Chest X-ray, PA view. Patient: 55 years old, sex M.
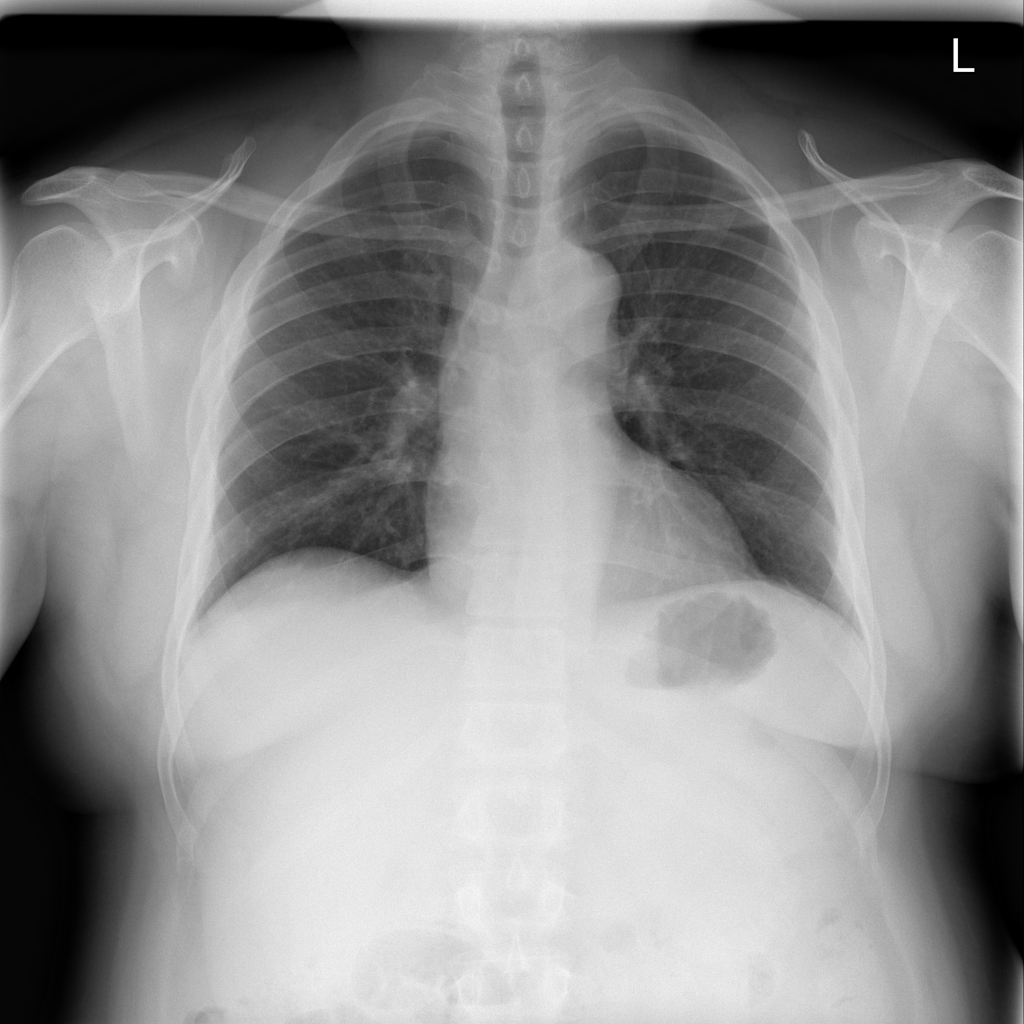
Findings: No Finding